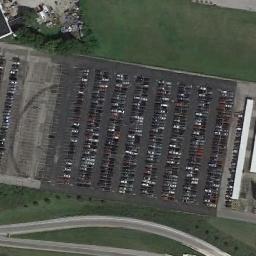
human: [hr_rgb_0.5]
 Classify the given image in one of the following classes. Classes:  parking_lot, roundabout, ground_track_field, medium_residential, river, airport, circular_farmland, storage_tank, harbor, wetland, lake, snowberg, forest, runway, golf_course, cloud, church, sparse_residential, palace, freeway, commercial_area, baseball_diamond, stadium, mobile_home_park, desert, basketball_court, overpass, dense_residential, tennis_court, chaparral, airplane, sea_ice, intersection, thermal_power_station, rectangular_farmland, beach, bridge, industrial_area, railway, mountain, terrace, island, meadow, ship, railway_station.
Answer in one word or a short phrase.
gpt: parking_lot